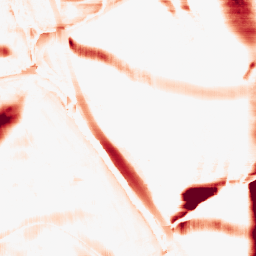
Category: morphological
Decomposition family: morphological_rect
Decomposition parameters: operation: opening
width: 50
height: 20
Upsampling method: sinc_blackman
Upsampling parameters: scale: 2
kernel_size: 16
Upsampling scale: 2